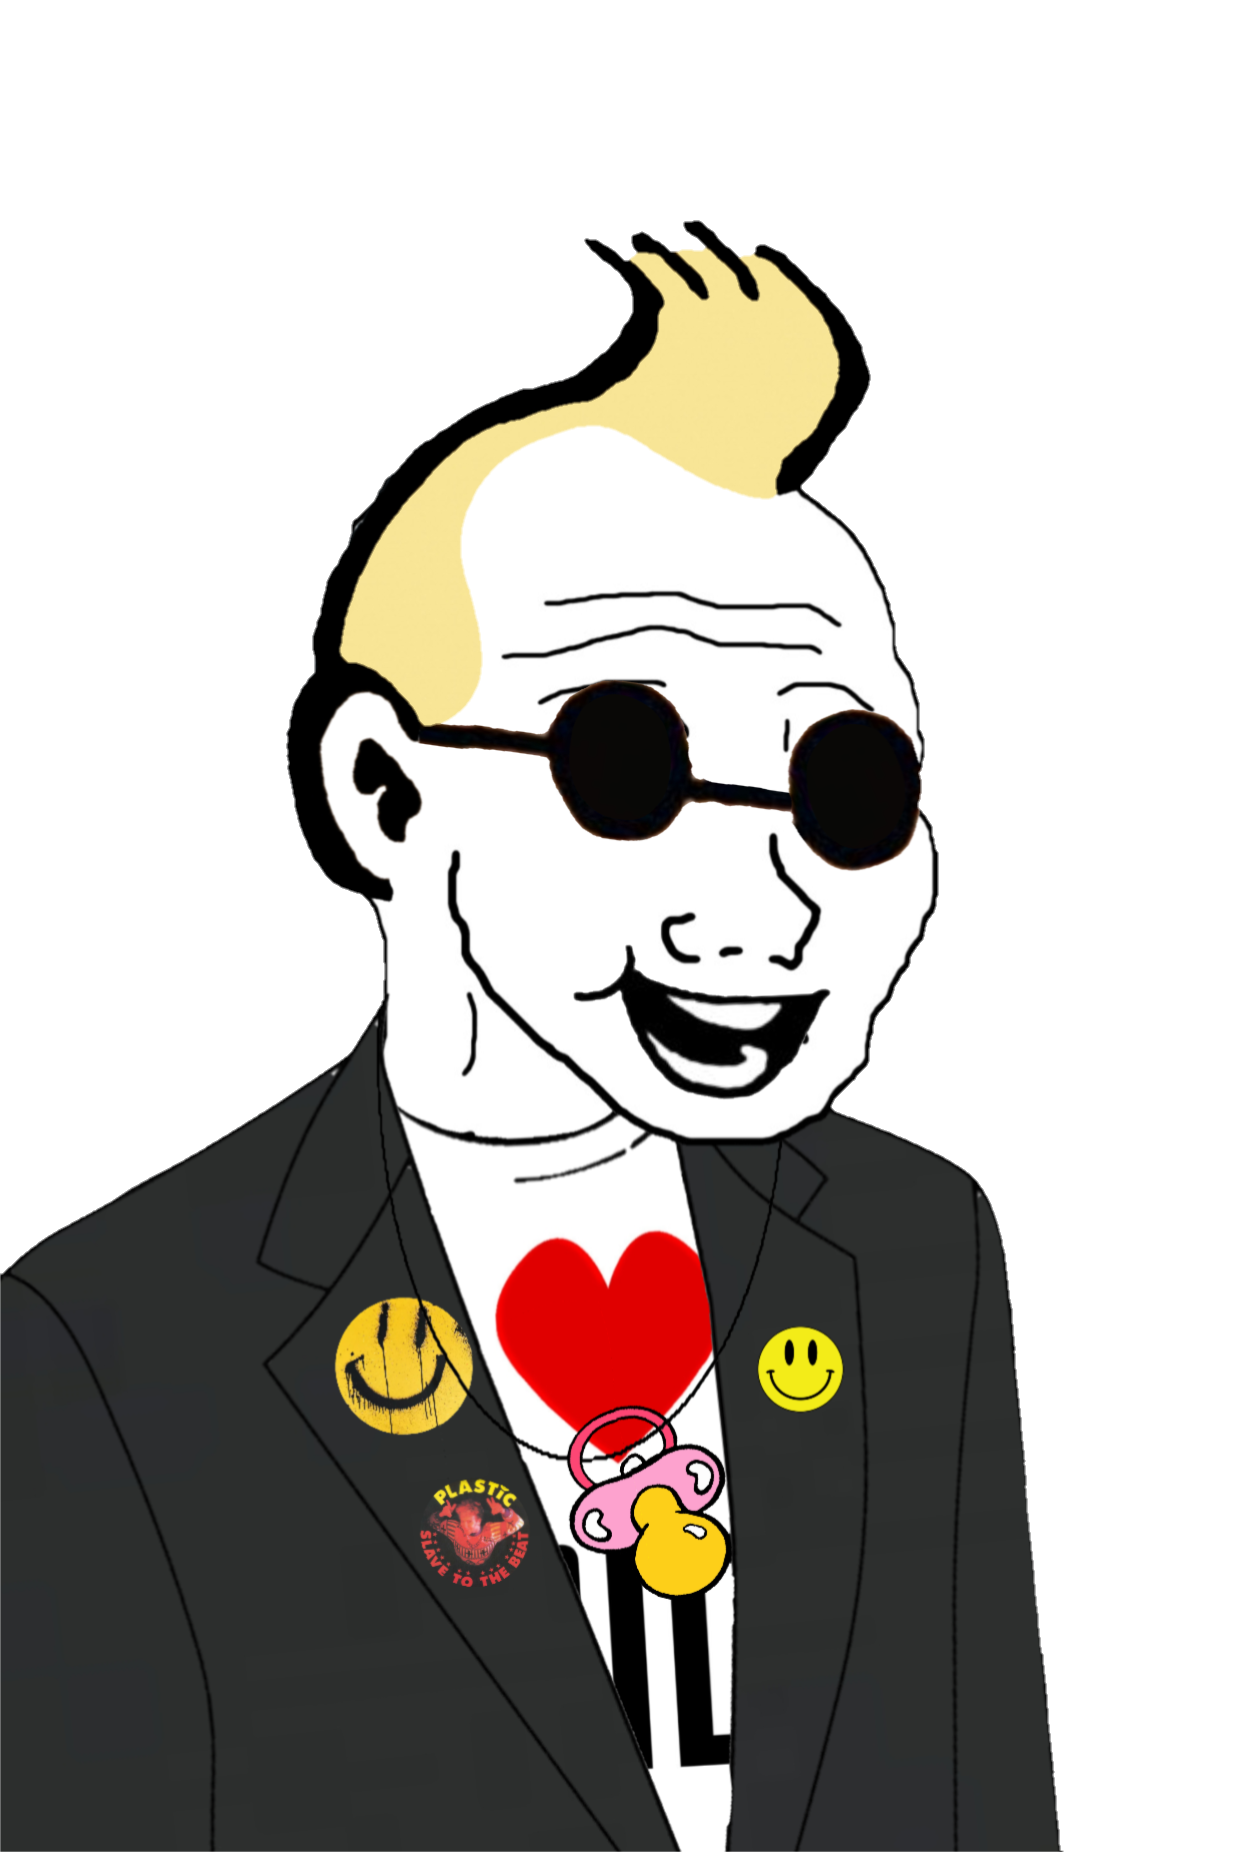
Label: 5_Bloomer